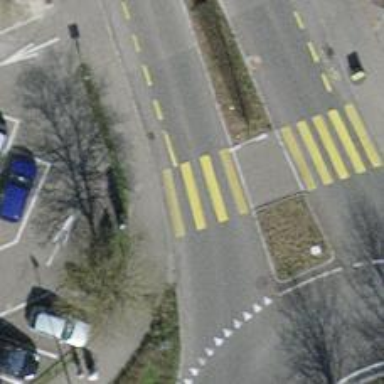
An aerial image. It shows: Marked crossing with zebra stripes on the road.